Aerial crown-view tile of a tropical tree (Barro Colorado Island, Panama), acquired 20250616:
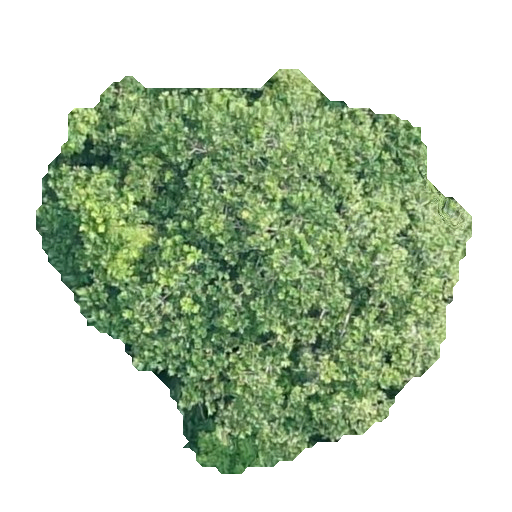
Species: Anacardium excelsum
GBIF accepted scientific name: Anacardium excelsum
Crown area: 175.332 m²